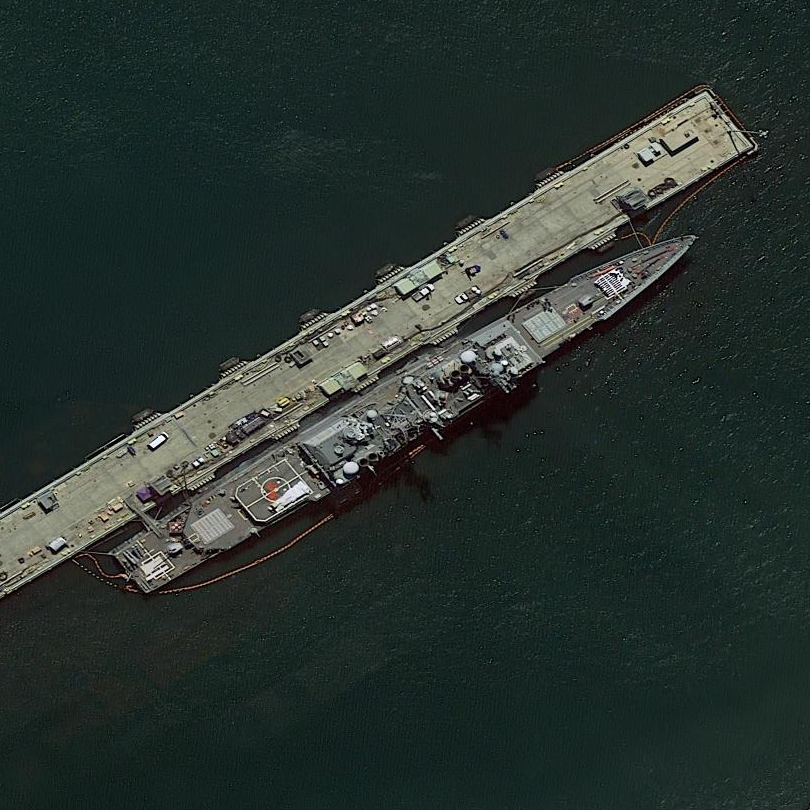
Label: cruiser